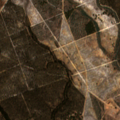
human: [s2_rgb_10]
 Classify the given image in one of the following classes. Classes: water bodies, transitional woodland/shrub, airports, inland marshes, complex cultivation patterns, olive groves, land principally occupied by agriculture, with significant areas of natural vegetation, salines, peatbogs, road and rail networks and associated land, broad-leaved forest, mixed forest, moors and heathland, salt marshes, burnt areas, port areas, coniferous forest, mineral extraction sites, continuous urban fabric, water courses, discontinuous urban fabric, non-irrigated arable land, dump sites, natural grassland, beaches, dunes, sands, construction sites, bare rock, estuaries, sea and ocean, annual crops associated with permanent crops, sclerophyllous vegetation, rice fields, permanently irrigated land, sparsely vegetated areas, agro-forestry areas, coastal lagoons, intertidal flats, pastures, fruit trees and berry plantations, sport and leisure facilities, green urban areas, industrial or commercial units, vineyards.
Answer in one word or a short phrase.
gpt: annual crops associated with permanent crops, broad-leaved forest, transitional woodland/shrub